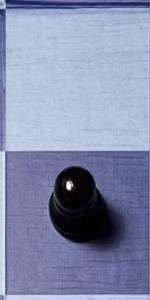
Label: Pawn_Black